Interaction volume radius: 10 \u00c5
Interaction volume height: 10 \u00c5
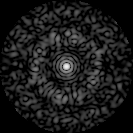
Disorder parameter: 0.8018